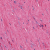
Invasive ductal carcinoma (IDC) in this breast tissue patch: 0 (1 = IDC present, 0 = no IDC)